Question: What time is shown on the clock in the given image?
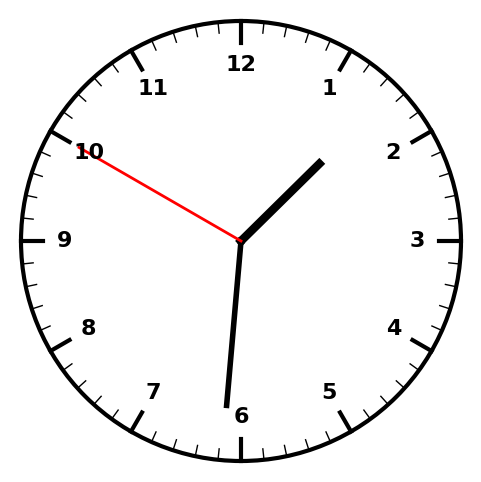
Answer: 01:30:50